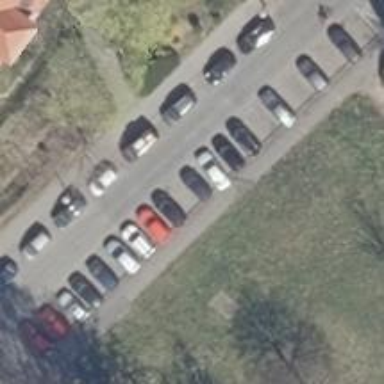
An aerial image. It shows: Street-side parking area.